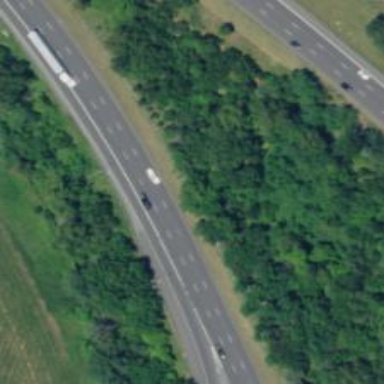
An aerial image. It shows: Motorway junction.